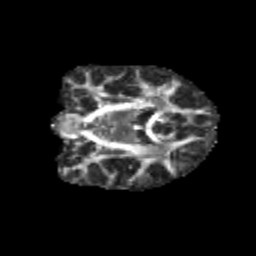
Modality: FA
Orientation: coronal
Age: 12
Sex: male
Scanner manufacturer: siemens
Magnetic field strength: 3 T
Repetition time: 3.8 s
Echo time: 0.07 s